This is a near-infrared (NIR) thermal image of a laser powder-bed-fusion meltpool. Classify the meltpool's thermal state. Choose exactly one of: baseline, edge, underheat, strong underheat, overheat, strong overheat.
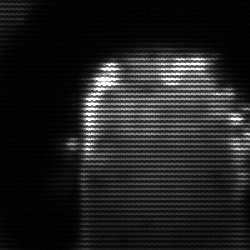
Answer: baseline